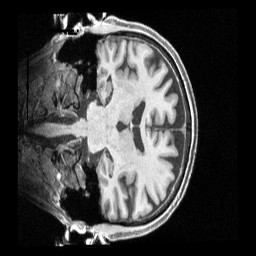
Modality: T1w
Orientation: coronal
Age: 78
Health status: healthy
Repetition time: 2.4 s
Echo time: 0.00222 s